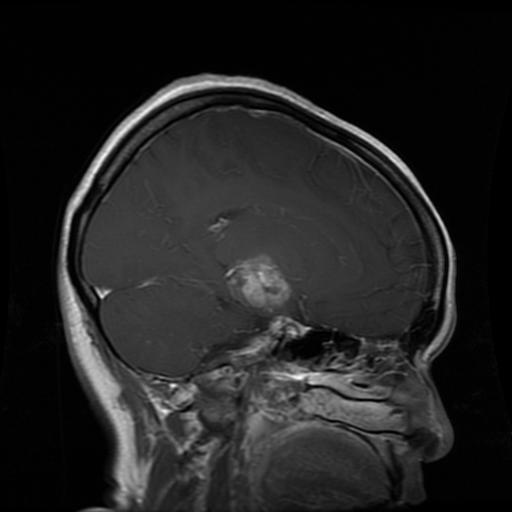
Label: glioma